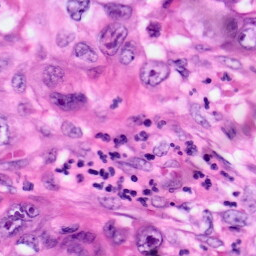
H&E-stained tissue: Pancreatic